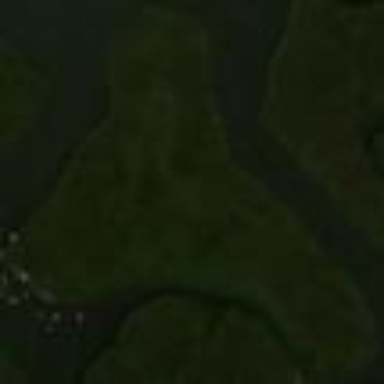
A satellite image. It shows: Wetland area with mangrove vegetation.